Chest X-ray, PA view. Patient: 42 years old, sex F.
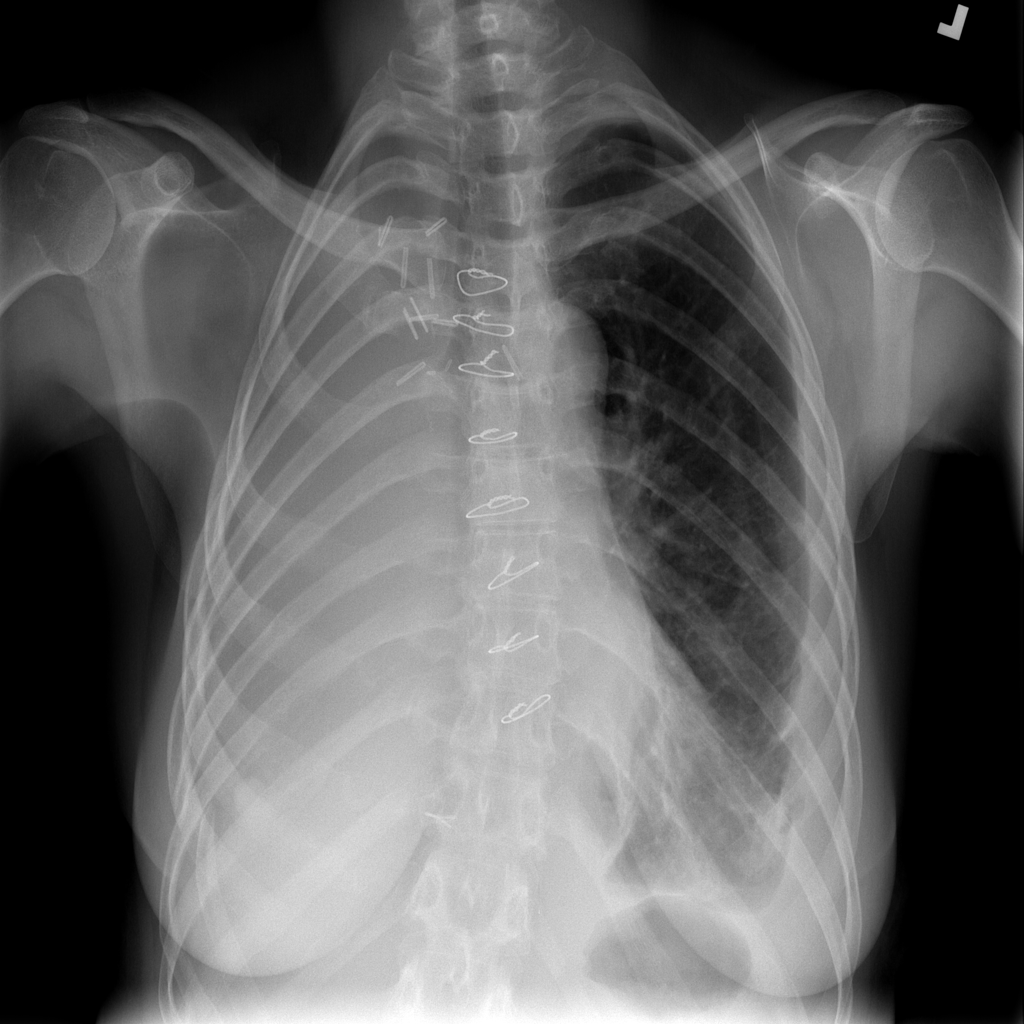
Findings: Atelectasis, Effusion